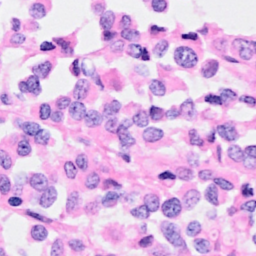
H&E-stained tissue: Breast